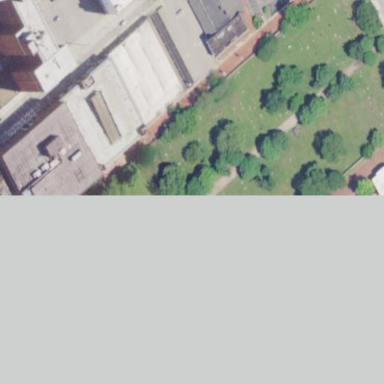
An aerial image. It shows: Cemetery.